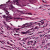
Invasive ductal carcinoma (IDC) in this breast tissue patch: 0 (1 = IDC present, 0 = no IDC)